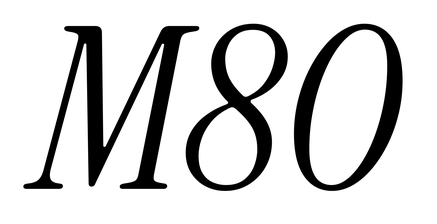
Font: InstrumentSerif-Italic